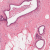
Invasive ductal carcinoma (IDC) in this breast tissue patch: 0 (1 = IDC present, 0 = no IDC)